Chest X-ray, AP view. Patient: 45 years old, sex M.
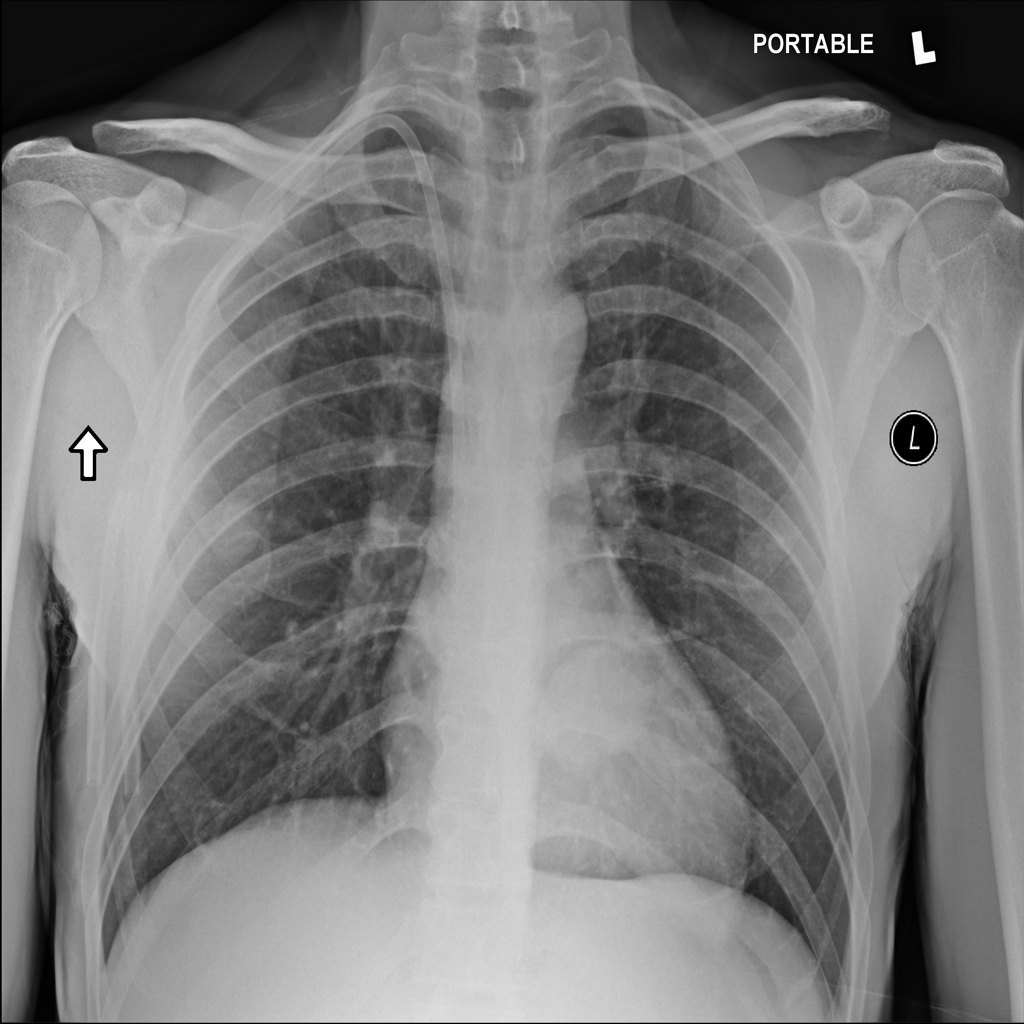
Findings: Mass